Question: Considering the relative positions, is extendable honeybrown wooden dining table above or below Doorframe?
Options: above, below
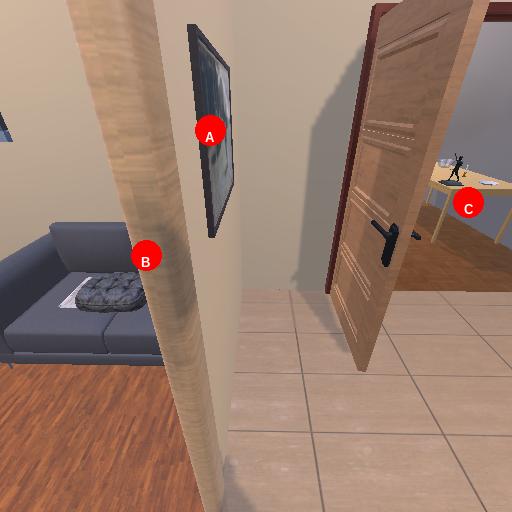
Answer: above